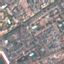
Label: Residential